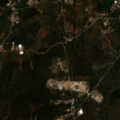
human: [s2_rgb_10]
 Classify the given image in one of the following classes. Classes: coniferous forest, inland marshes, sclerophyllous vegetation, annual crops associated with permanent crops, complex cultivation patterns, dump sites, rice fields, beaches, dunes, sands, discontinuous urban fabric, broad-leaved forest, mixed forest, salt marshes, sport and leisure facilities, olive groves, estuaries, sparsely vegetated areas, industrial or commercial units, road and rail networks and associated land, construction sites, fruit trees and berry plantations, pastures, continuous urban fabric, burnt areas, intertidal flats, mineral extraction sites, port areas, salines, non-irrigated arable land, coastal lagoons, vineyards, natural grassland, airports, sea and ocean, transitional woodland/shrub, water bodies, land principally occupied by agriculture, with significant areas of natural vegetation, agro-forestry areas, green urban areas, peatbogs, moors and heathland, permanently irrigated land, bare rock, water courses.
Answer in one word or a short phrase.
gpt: olive groves, annual crops associated with permanent crops, land principally occupied by agriculture, with significant areas of natural vegetation, sclerophyllous vegetation